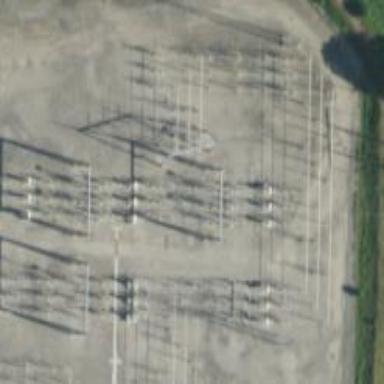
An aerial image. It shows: Switch used for power control.